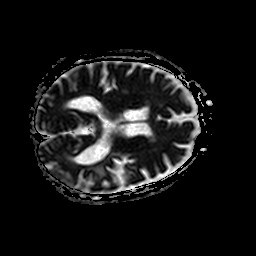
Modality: ADC
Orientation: axial
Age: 61
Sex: female
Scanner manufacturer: philips
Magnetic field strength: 1.5 T
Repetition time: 4.439 s
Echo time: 0.07764 s